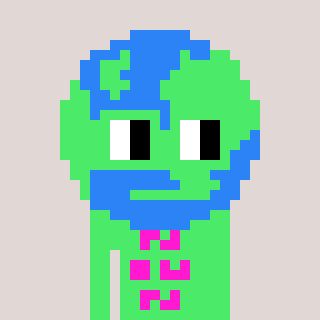
a pixel art character with square light green glasses, a earth-shaped head and a teal-colored body on a warm background